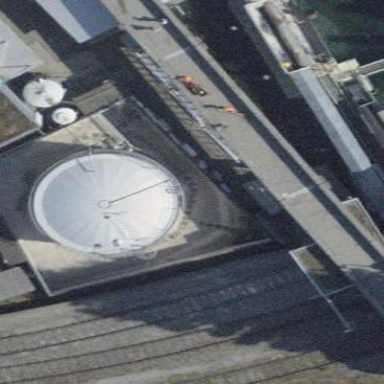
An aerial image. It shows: Storage tank building.